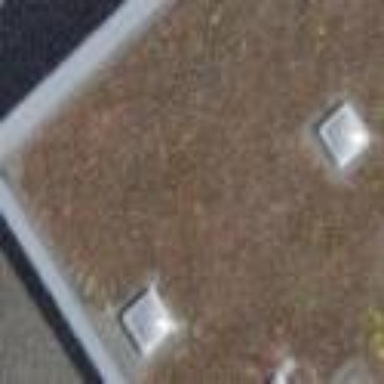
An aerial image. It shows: Solar power generator.